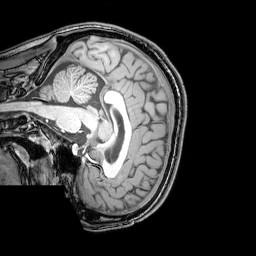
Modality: T1w
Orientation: sagittal
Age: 22
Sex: male
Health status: healthy
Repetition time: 0.081 s
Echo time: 0.037 s